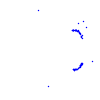
Particle: proton